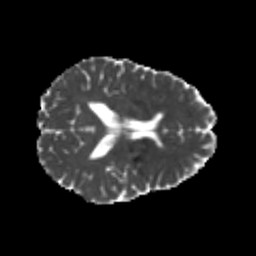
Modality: MD
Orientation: axial
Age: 26
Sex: female
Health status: healthy
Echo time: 0.074 s